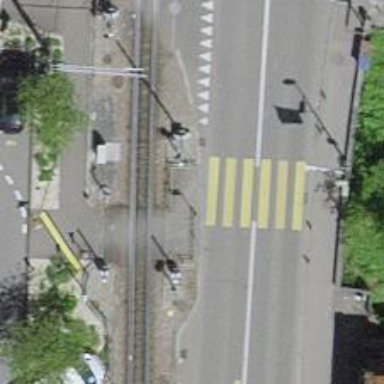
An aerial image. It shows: Footway.